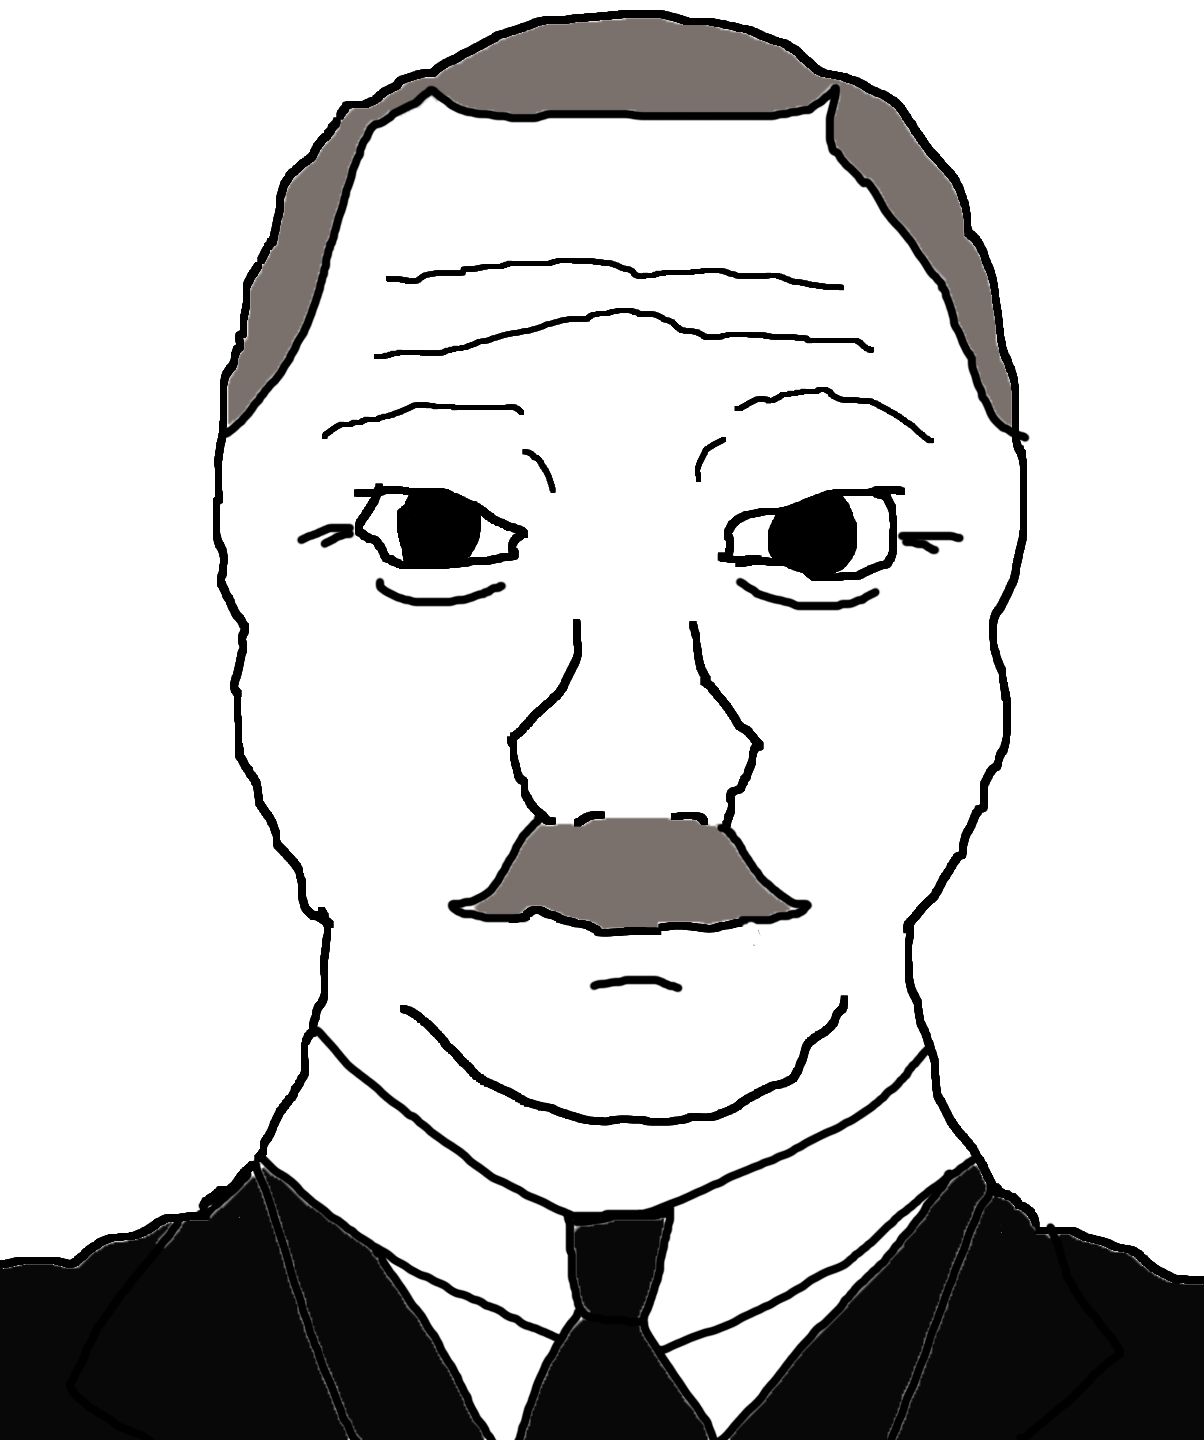
Label: 5_Front_Wojak